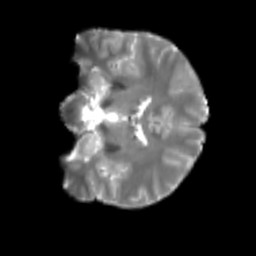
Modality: T2w
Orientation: coronal
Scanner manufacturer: siemens
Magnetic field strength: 3 T
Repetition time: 4 s
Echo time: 0.0594 s